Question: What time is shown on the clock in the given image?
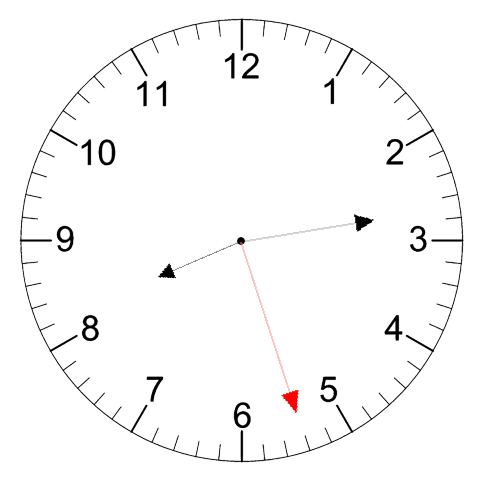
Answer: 08:13:27